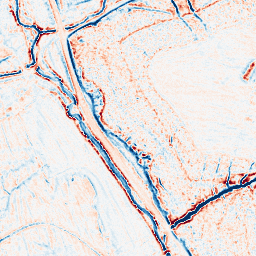
Category: edge_preserving
Decomposition family: bilateral
Decomposition parameters: d: 9
sigma_color: 50
sigma_space: 100
Upsampling method: bicubic_3x
Upsampling parameters: scale: 3
Upsampling scale: 3